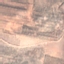
Label: PermanentCrop